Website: bh-photo
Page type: customer-info-address
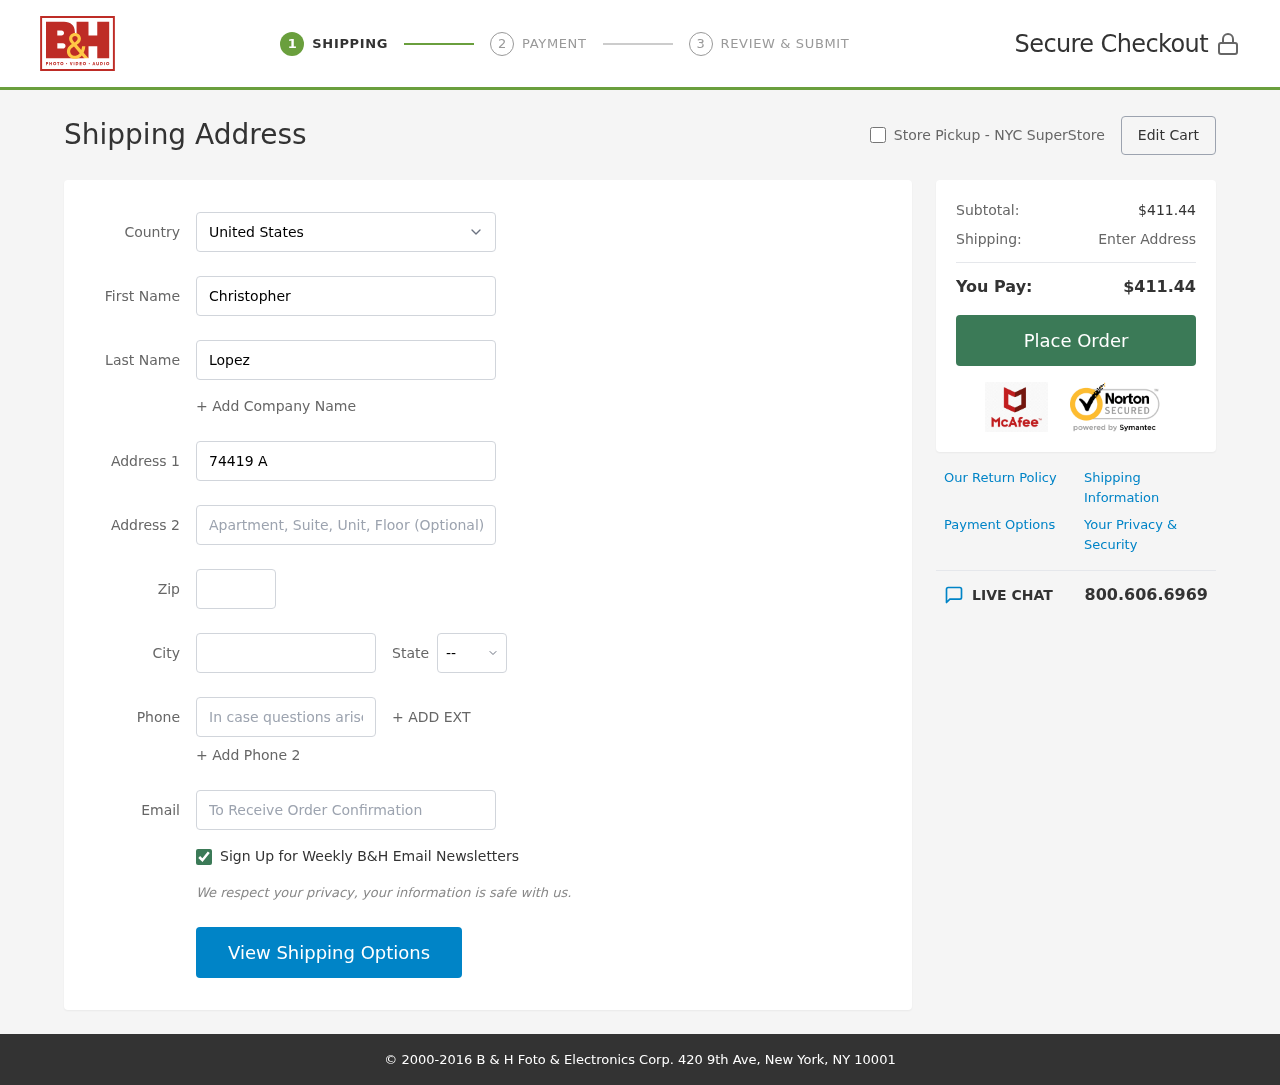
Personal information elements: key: PII_CITY
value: Port Johnberg
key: PII_COUNTRY
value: United States
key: PII_EMAIL
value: clopez@hotmail.com
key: PII_FIRSTNAME
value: Christopher
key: PII_LASTNAME
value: Lopez
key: PII_PHONE
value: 4042573435
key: PII_POSTCODE
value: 04074
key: PII_STATE_ABBR
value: VA
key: PII_STREET
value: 74419 Amy Field
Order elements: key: ORDER_SUBTOTAL
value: $411.44
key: ORDER_TOTAL
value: $411.44